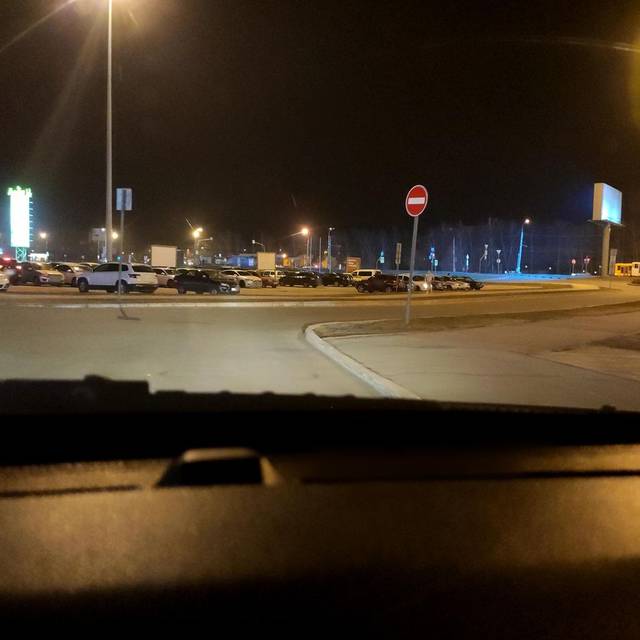
Region: Russia
Coordinates: 53.541, 49.389